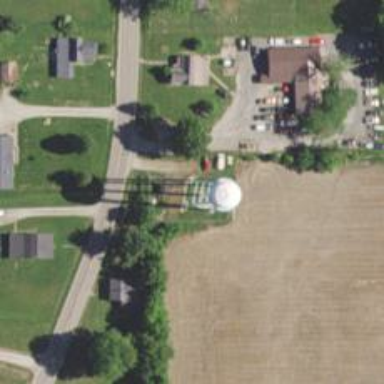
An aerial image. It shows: Water tower that is man-made.